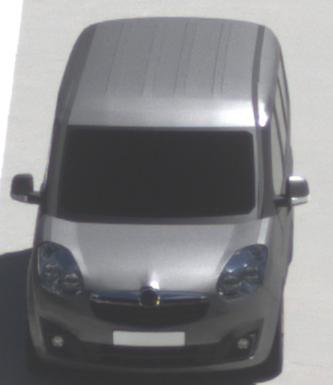
Make: Opel
Model: Combo Combi L1H1 1.4
Detailed model: Combo (D) Combi
Model produced from: 2012/01
Model produced until: 2013/11
Doors: 5
Color: gray
Road condition: dry road
Daytime: midday
Contrast: high contrast